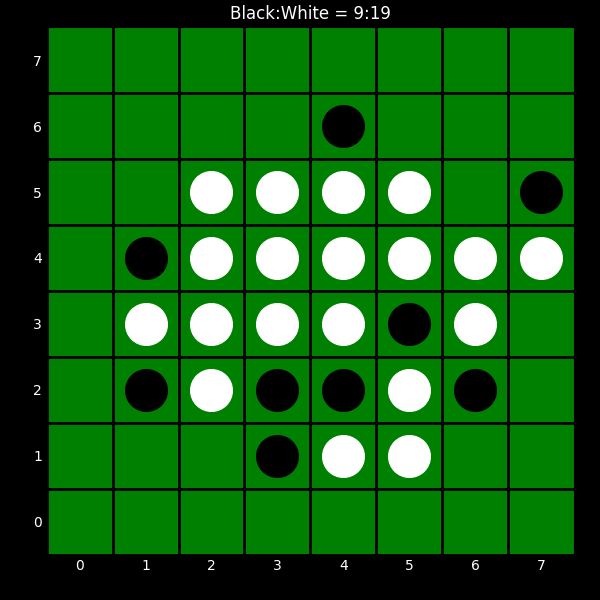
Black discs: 9
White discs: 19